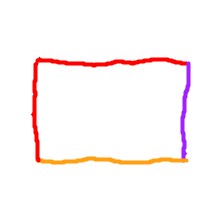
Shape: rectangle